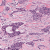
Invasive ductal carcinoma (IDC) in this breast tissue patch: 1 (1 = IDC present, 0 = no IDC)